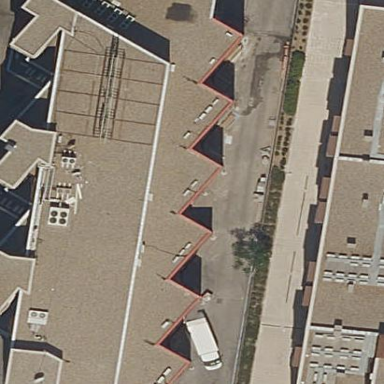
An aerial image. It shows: Building.